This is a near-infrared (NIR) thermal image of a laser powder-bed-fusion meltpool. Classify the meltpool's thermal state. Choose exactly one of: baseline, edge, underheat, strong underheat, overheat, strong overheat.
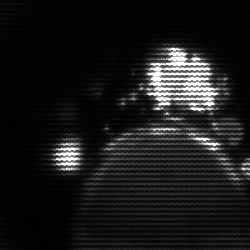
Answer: edge